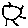
Label: sun